Interaction volume radius: 10 \u00c5
Interaction volume height: 20 \u00c5
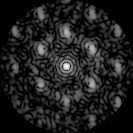
Disorder parameter: 0.5247